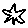
Label: star